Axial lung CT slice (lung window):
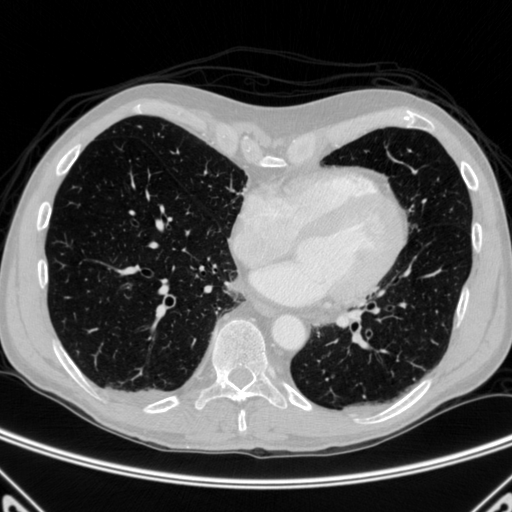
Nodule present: no